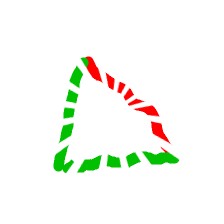
Shape: triangle